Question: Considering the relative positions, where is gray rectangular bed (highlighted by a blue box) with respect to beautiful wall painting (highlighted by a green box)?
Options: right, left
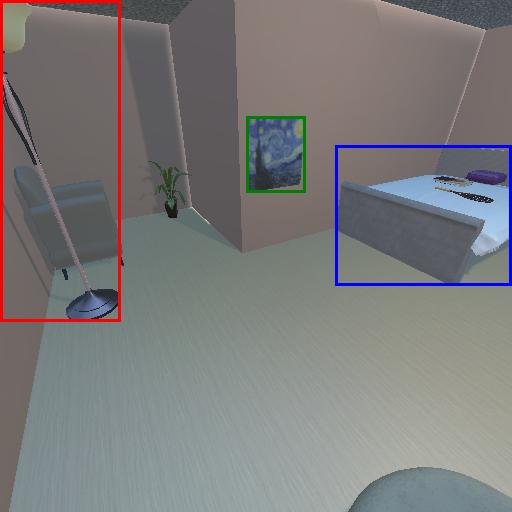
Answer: right